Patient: sex M, age 63
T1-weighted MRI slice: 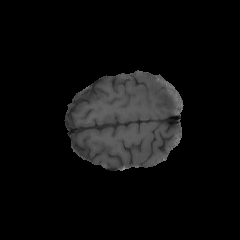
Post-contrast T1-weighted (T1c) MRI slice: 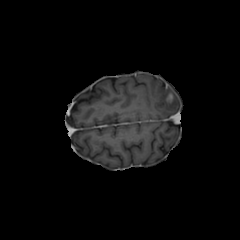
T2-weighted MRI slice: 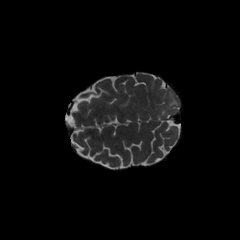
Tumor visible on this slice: yes
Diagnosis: Glioblastoma, IDH-wildtype
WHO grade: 4